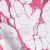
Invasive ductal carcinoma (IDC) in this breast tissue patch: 0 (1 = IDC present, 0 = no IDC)